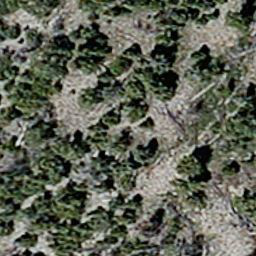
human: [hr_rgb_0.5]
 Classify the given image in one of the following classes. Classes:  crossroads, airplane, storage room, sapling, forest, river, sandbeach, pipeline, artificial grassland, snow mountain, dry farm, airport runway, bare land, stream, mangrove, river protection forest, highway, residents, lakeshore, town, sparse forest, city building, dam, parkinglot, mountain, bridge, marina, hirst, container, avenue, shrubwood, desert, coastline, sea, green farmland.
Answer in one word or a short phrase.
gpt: sparse forest